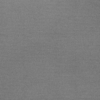
Label: dusty